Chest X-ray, PA view. Patient: 35 years old, sex F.
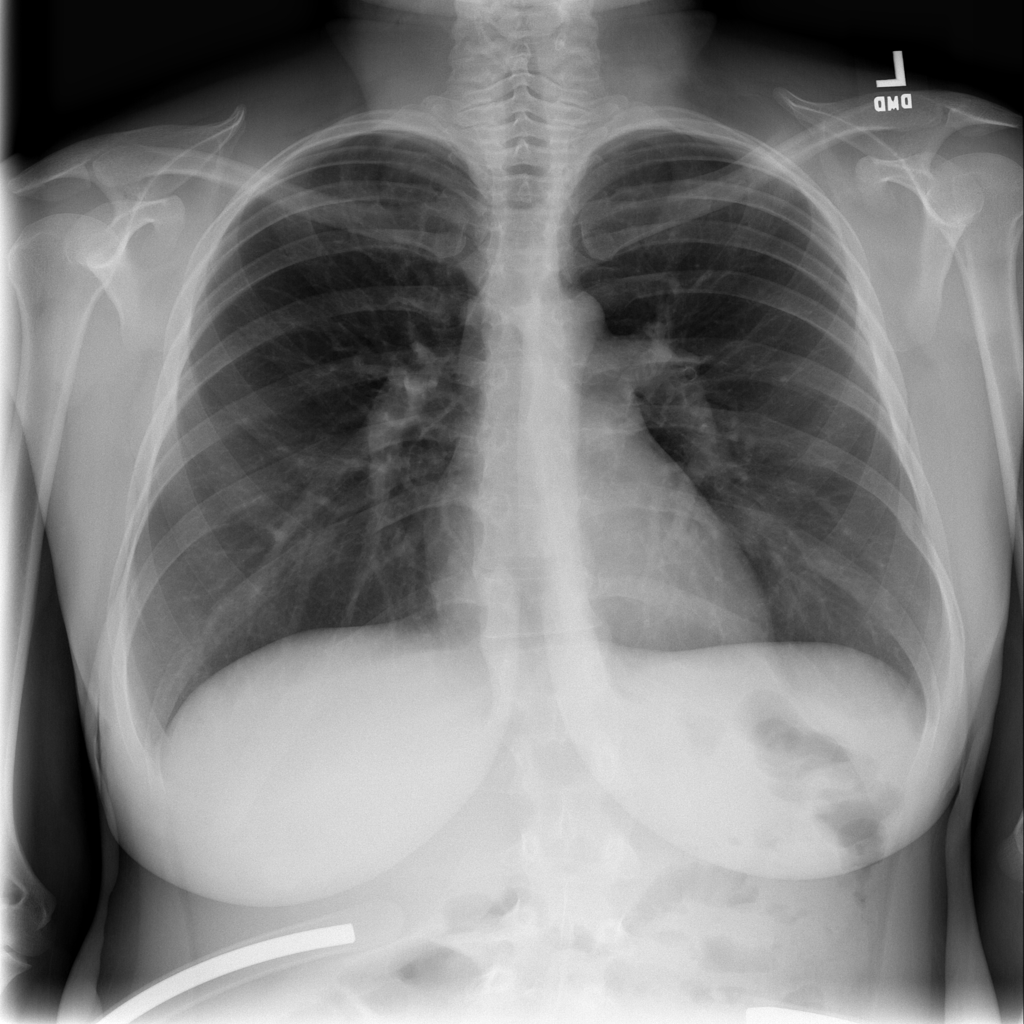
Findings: No Finding